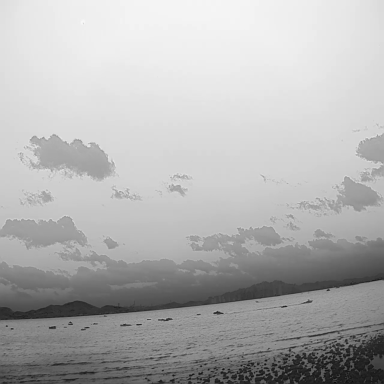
There are 12 objects shown in the infrared image, including 11 bulk_carriers, and a canoe.